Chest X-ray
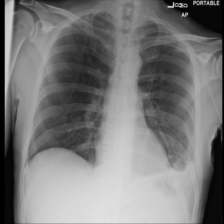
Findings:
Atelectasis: negative
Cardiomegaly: negative
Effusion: negative
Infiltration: negative
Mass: negative
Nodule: negative
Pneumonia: negative
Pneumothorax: negative
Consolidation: negative
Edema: negative
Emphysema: negative
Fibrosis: negative
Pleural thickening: negative
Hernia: negative